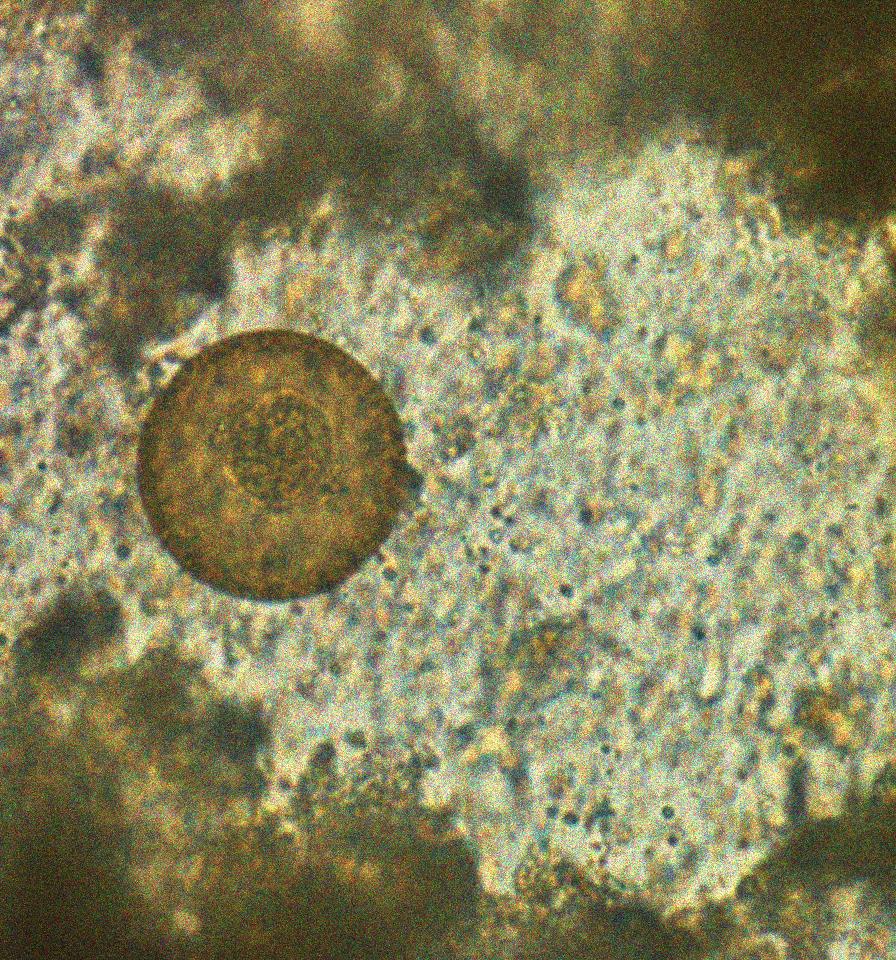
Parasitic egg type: Hymenolepis diminuta